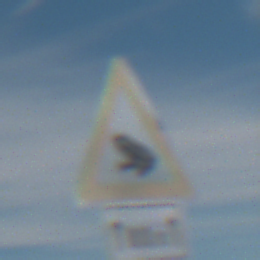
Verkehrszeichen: AmphibienwanderungRechts
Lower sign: LaengeEinerStrecke1
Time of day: Midday
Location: Outdoor (Special)
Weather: PartlyCloudy
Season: NotSpecified
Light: Natural